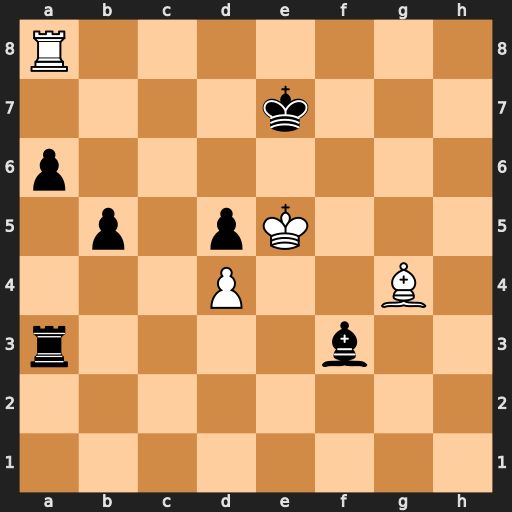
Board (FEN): R7/4k3/p7/1p1pK3/3P2B1/r4b2/8/8
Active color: w
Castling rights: -
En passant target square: -
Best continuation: Ra7+ Ke8 Bd7+ Kf7 Bf5+